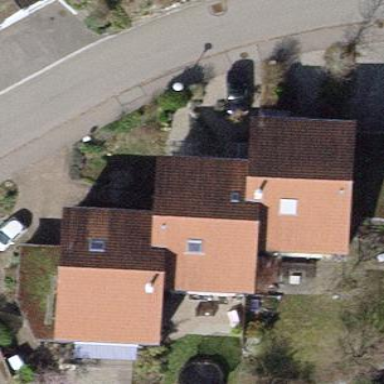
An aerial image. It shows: Terrace-style building with gabled roof.